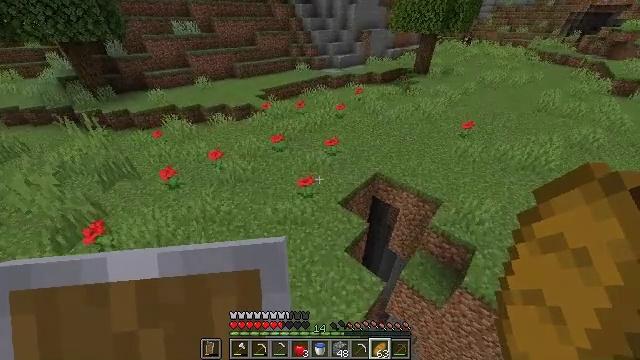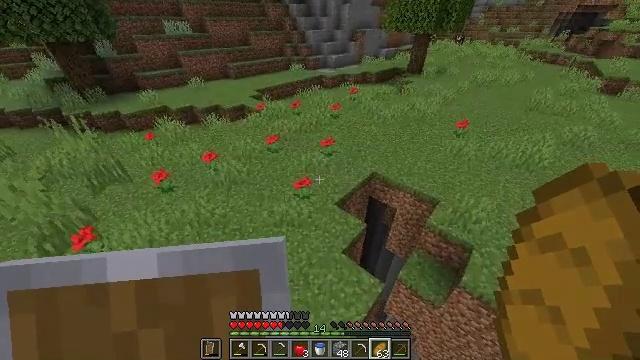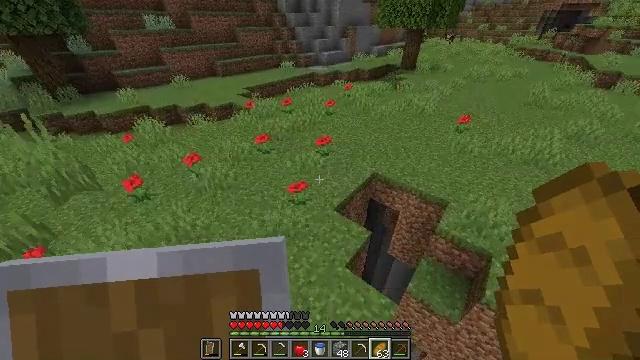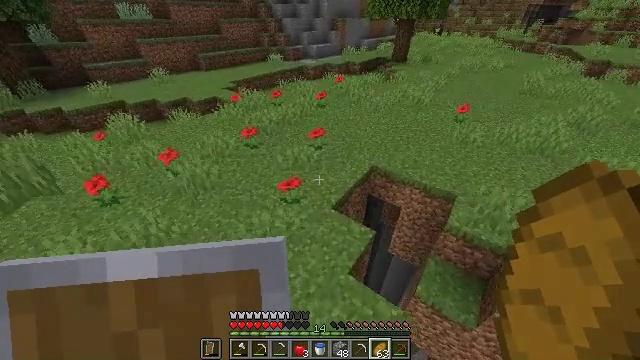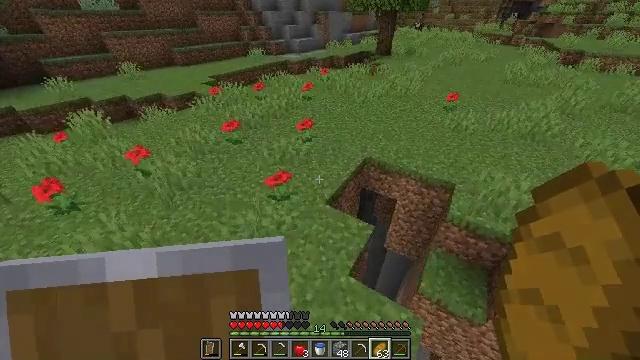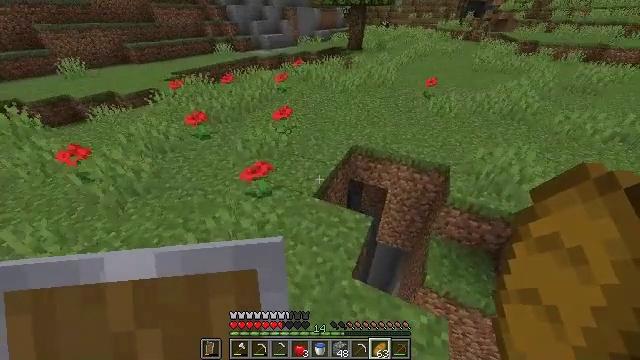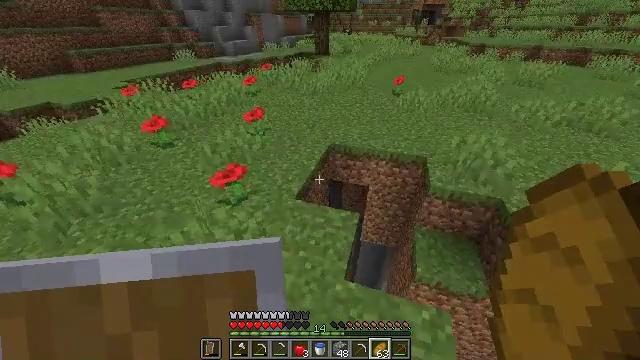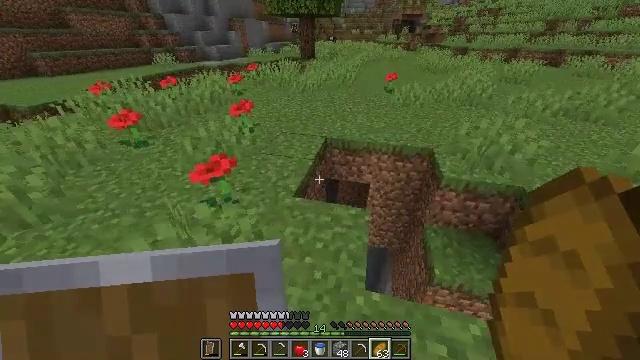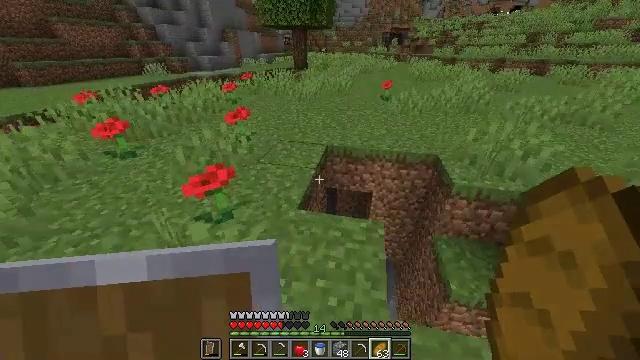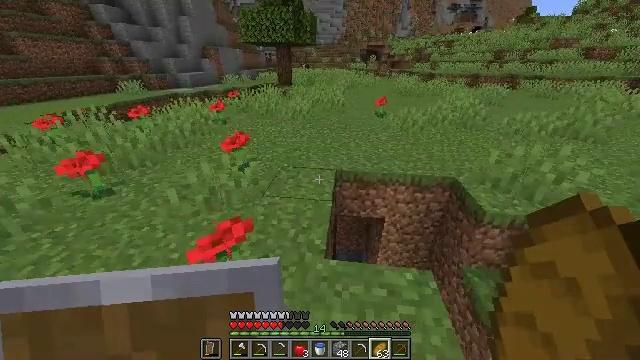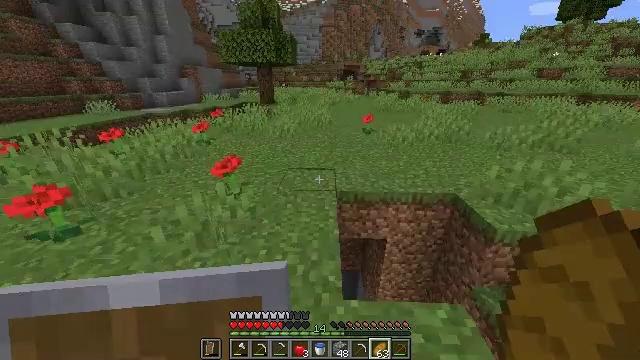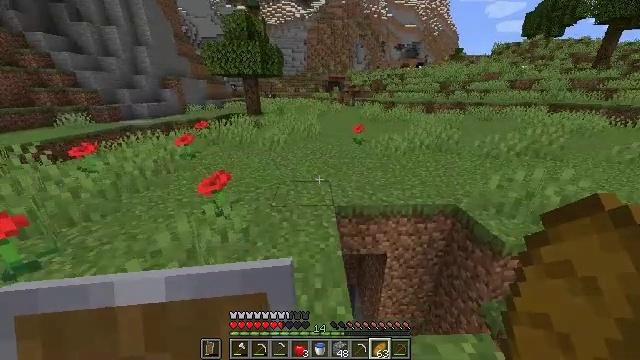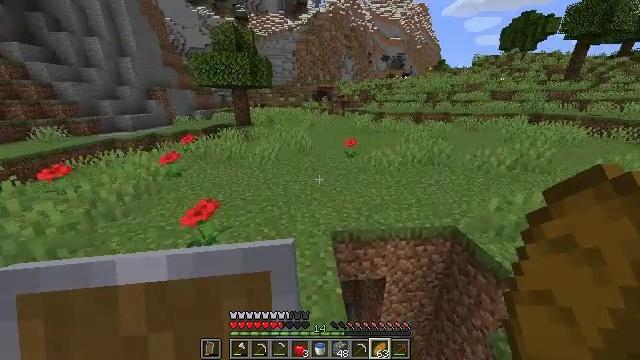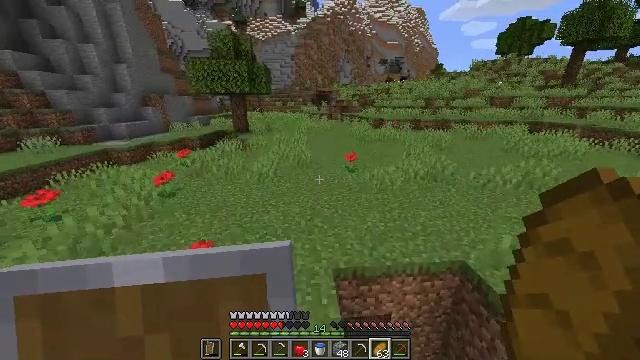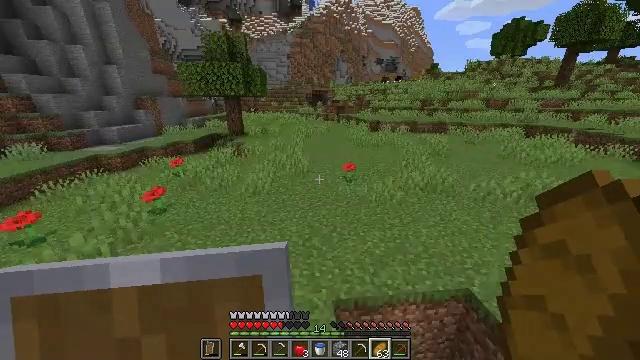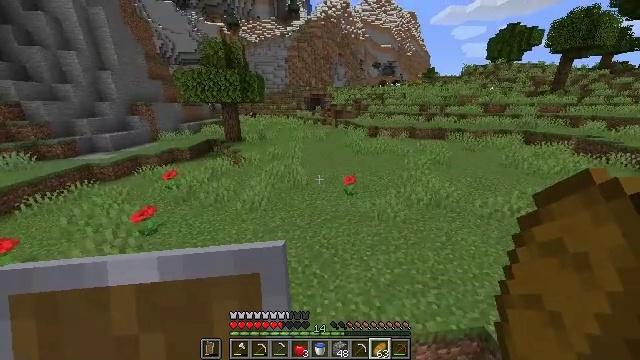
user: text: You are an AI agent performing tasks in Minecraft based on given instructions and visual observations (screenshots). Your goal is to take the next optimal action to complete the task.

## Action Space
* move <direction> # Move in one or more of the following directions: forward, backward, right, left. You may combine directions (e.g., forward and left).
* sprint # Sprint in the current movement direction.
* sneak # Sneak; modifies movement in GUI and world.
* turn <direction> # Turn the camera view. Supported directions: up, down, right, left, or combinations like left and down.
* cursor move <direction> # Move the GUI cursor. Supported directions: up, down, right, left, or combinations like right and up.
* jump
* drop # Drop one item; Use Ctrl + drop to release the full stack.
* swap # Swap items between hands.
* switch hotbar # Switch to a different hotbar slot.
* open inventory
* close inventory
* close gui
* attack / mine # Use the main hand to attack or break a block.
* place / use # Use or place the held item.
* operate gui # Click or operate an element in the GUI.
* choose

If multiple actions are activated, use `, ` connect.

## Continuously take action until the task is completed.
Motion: motion action
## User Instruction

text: Collect a hay block for crafting.
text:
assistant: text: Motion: move forward, sprint, turn right, jump
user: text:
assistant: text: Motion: move forward, sprint, turn right
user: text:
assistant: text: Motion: move forward, sprint, turn right
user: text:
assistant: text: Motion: move forward and move left, sprint, turn right
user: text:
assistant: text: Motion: move forward and move left, sprint, turn right
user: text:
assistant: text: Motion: move forward and move left, sprint, turn right and up
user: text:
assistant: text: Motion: move forward and move left, sprint, turn right and up
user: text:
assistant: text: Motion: move forward and move left, sprint, turn right and up
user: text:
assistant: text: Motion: move forward and move left, sprint, turn right and up
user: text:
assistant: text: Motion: move forward and move left, sprint, turn right and up
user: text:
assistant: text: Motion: move forward, sprint, turn right and up
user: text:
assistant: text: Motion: move forward, sprint, turn right and up, jump
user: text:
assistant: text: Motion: move forward, sprint, jump
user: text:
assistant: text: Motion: move forward, sprint, turn right, jump
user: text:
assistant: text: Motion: move forward, sprint, jump
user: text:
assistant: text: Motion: move forward, sprint, jump
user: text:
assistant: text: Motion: move forward, sprint, jump
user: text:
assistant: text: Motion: move forward, sprint, jump
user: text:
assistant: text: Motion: move forward, sprint, turn right, jump
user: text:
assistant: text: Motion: move forward, sprint, turn right and up, jump
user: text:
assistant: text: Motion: move forward, sprint, turn right and up, jump
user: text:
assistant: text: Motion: move forward, sprint, turn right, jump
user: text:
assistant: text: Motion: move forward, sprint, turn right, jump
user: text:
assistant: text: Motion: move forward, sprint, jump
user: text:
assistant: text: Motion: move forward, sprint, jump
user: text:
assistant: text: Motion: move forward, sprint, jump
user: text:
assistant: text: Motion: move forward, sprint, jump
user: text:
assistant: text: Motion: move forward, sprint, jump
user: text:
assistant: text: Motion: move forward, sprint, jump
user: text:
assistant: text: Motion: move forward, sprint, jump